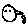
Label: bird